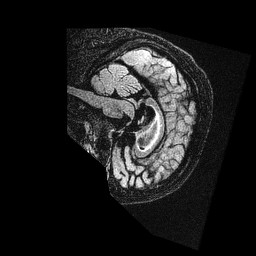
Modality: FLAIR
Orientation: sagittal
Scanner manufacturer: ge
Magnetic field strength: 1.5 T
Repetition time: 5.7 s
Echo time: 0.1355 s